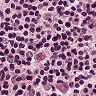
Metastatic tissue present: no